Question: I would like to compute the Covariance Matrix of the image below. Pixel based. That is considering each Black Pixel of the Disks as vectors.
While the units below are in centimeter, there are 32 pixels per cm on the screen I am using.
Ahead of the Covariance Matrix computation itself, I can't figure out the way to obtain all the pixels vector.

'''
frmXY = {{6.59, 1.59}, {33.41, 28.41}};
stim = {{10.85, 21.91, 0.97}, {16.8, 5.26, 0.97}, {11.78, 7.11, 0.97},
{12.64, 14.13, 0.97'}, {20.24, 16.16, 0.97}, {29.51, 8.06,1.53},
{22.42, 5.78, 1.53}, {27.13, 16.47, 1.53}}
Graphics[{EdgeForm[Thick],White, Rectangle @@ frmXY, Black,
Disk @@@ (stim /. {a_, b_, c_} :> {{a, b}, c})}, ImageSize -> 300]
'''
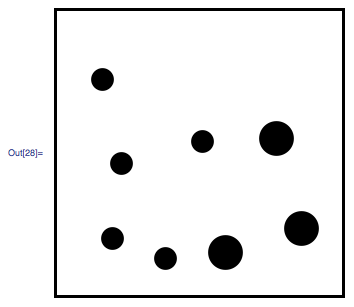
Answer: It is not clear from your question as to what constitutes the random variable that describes your model/system and I don't understand what it is that you're trying to take the covariance matrix of.
However, here's a simple example showing how to obtain the covariance matrix and compute the eigenvalues and eigenvectors (basically, reproduce your first plot).
'''
list = RandomReal[
MultinormalDistribution[{0, 0}, {{6, 3}, {3, 3}}], {5000}];
sampleCov = Covariance@list;
{eigValues, eigVectors} = Eigensystem@sampleCov;
Show[ListPlot@list,
Graphics[{Red, Arrowheads[0.03],
Arrow[{{0, 0}, #}] & /@ (eigValues eigVectors)}]]
'''